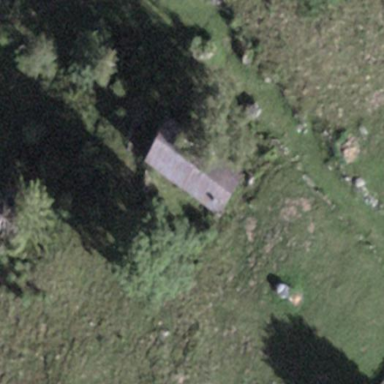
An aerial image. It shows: Simple house.